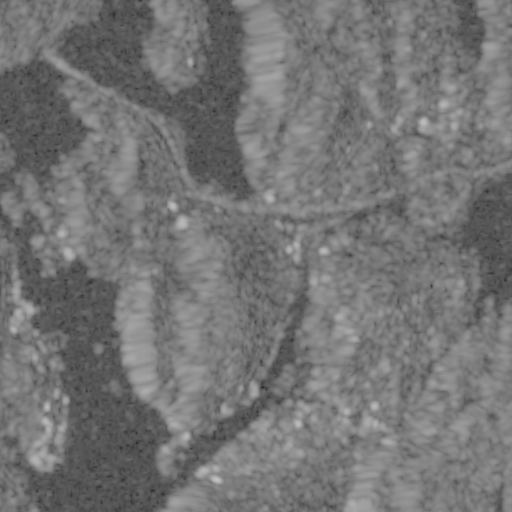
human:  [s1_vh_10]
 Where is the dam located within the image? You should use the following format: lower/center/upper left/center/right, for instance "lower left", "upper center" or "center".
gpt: The dam is located in the lower right of the image.
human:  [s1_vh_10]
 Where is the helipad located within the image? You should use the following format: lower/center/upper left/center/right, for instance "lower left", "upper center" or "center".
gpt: The helipad is located in the upper right of the image.
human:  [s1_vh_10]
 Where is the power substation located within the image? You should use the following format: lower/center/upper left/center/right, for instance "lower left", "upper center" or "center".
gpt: The power substation is located in the lower right of the image.
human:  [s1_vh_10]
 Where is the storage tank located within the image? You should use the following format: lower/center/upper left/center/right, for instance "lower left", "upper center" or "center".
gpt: The storage tank is located in the lower left of the image.
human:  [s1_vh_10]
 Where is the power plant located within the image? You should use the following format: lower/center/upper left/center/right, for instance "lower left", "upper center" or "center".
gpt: There is no power plant in the image.

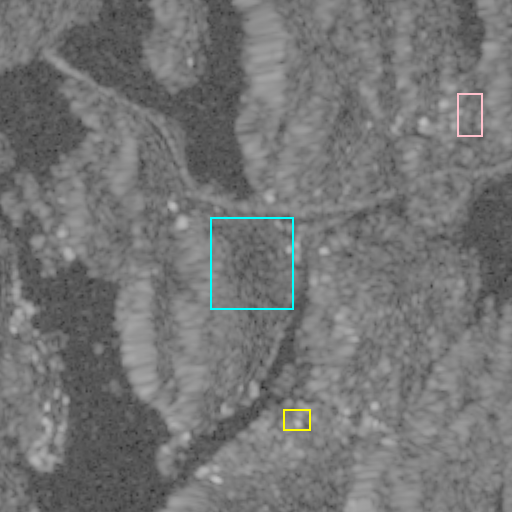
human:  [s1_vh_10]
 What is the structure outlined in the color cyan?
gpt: The structure outlined in cyan is a crop field.
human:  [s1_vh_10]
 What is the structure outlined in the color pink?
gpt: The structure outlined in pink is a park.
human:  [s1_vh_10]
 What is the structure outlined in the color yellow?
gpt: The structure outlined in yellow is a parking lot.
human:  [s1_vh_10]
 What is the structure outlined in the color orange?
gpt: There is no orange outline.